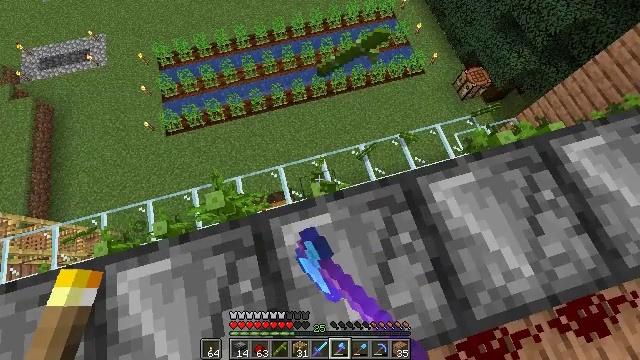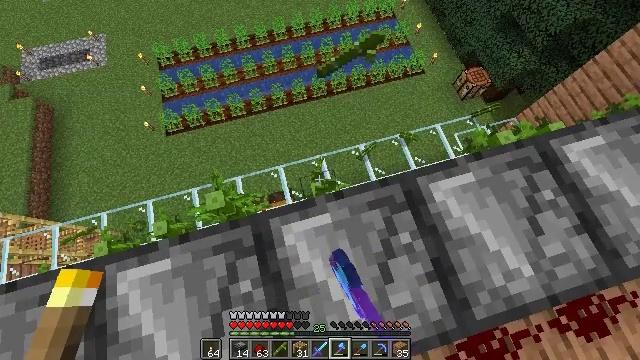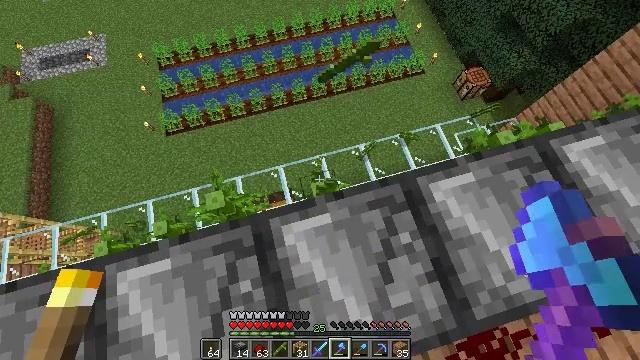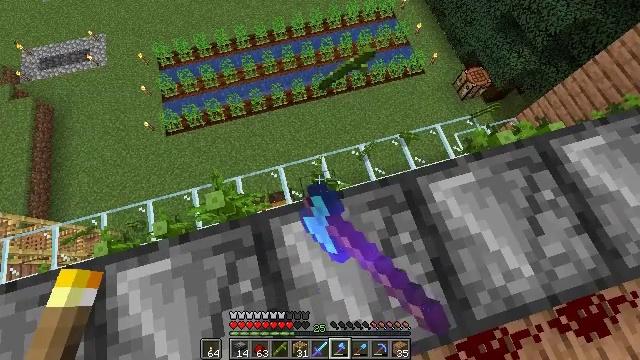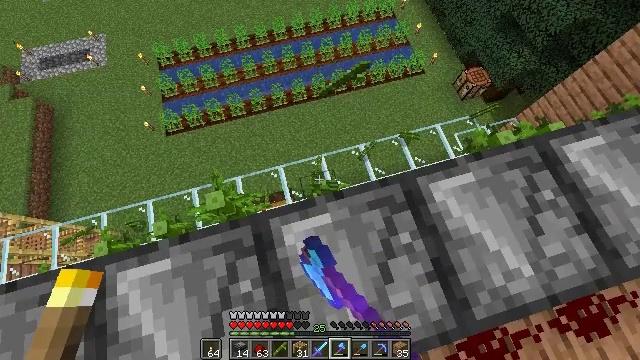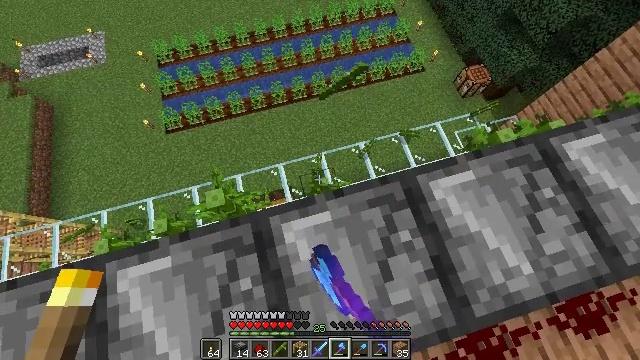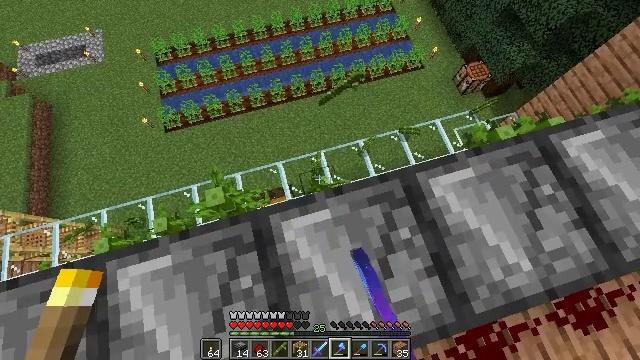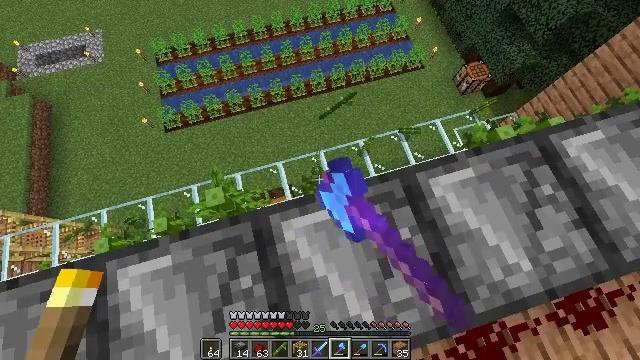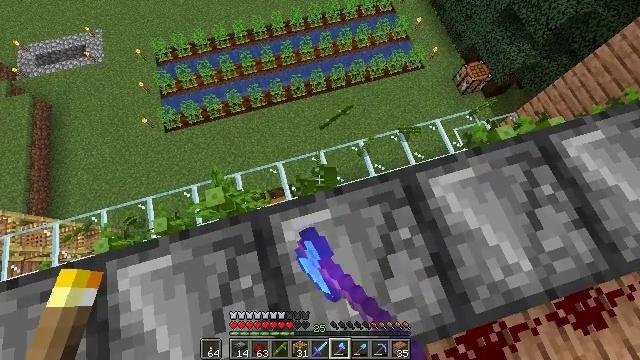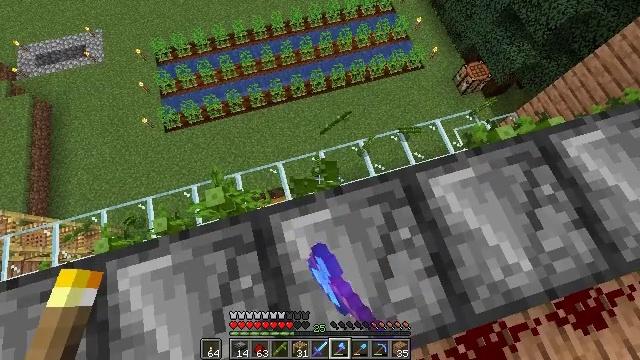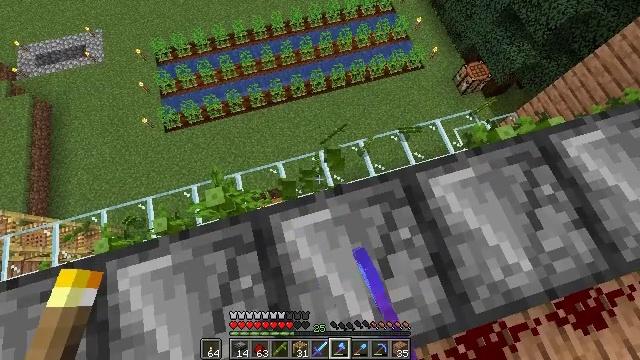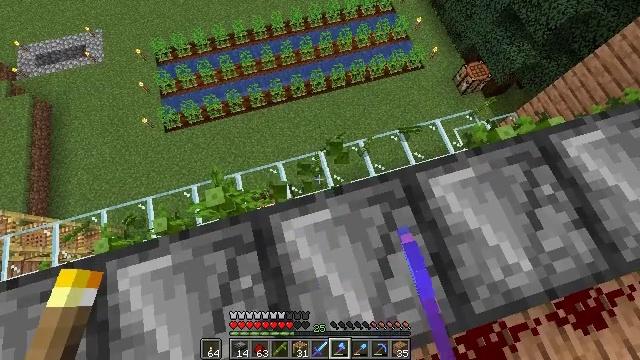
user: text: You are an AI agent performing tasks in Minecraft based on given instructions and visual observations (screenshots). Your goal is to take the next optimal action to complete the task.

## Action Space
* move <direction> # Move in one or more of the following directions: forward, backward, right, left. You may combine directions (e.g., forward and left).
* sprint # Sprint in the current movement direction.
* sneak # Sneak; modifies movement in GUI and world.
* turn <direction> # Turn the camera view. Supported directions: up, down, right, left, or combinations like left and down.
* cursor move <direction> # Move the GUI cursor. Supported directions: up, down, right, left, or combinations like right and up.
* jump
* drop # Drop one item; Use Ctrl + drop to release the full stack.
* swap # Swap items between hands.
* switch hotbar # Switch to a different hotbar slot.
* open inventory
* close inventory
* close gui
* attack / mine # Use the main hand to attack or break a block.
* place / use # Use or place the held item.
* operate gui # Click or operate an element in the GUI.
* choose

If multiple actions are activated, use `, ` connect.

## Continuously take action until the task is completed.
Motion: motion action
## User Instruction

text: Attack bamboo to gather it.
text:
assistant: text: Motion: attack / mine
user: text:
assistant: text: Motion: attack / mine
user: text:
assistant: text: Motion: attack / mine
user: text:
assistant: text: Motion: attack / mine
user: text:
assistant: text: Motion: attack / mine
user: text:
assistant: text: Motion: attack / mine
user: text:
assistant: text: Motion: attack / mine
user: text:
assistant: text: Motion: attack / mine
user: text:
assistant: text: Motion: attack / mine
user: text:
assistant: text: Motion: attack / mine
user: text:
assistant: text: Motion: attack / mine
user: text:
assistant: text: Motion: attack / mine